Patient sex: M
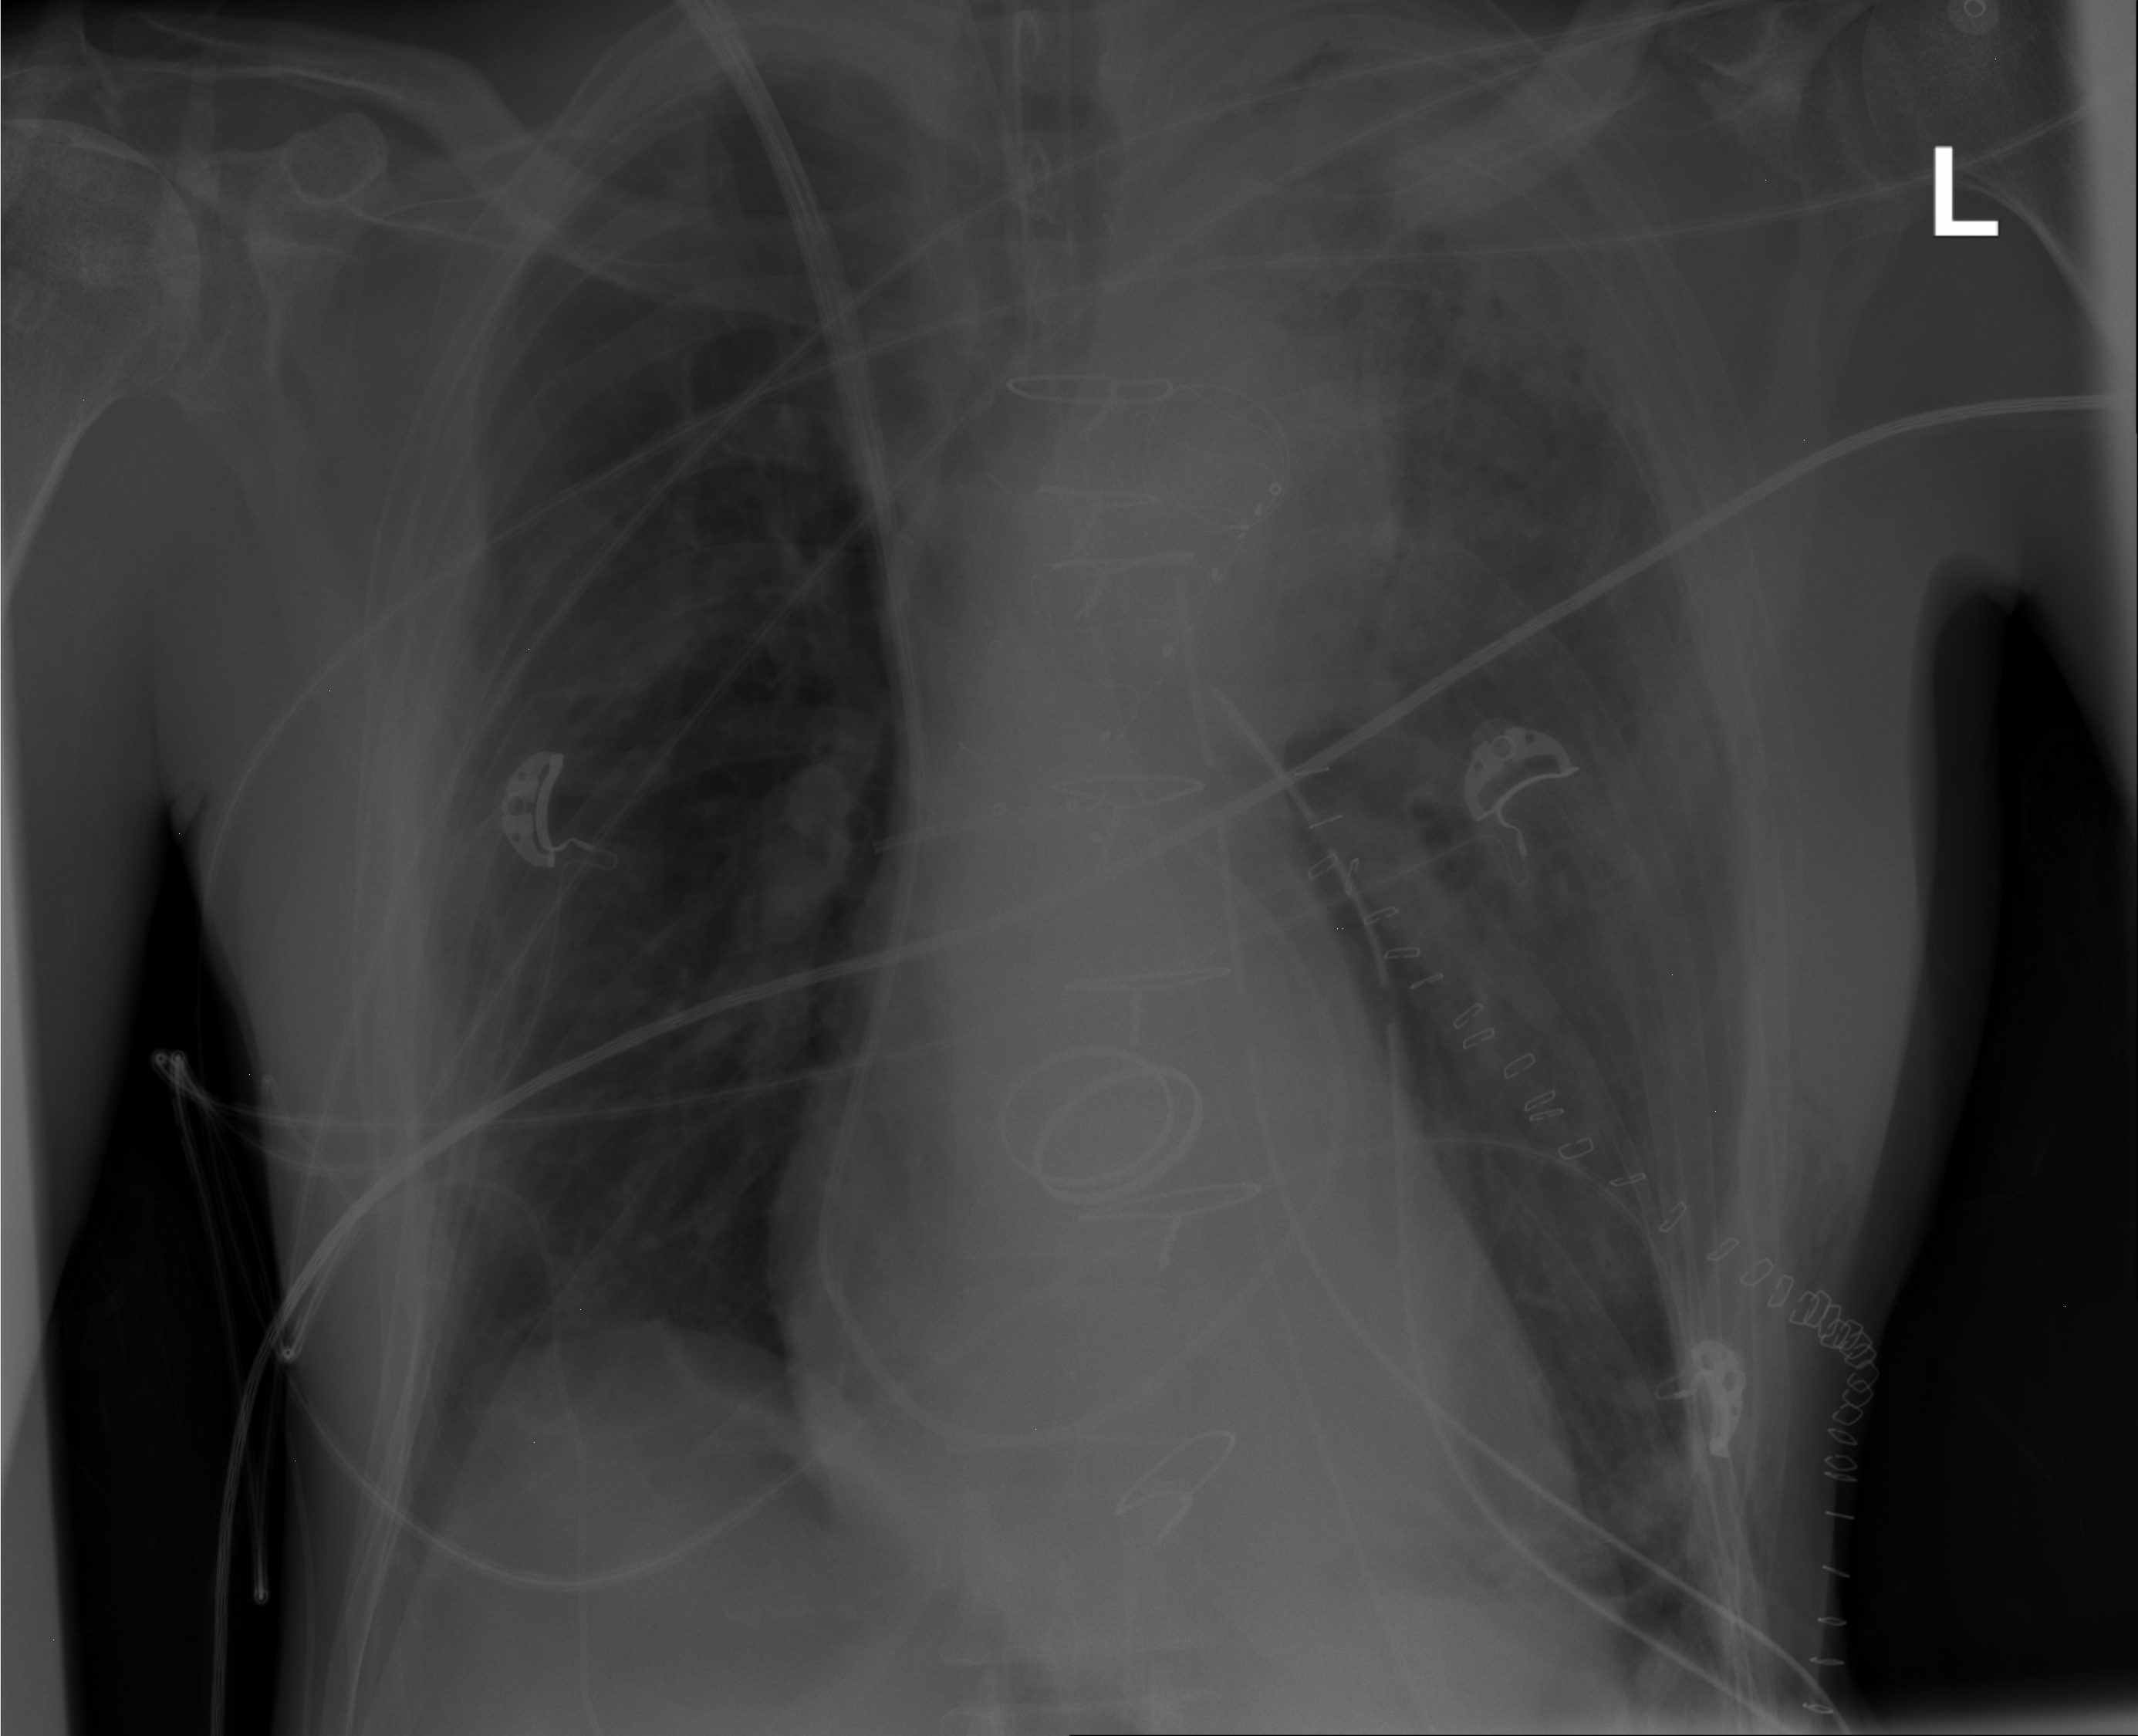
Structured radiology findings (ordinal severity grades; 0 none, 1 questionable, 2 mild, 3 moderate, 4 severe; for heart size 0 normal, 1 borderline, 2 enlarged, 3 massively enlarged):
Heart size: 2
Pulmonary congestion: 1
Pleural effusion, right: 2
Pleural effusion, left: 0
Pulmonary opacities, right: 2
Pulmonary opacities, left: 2
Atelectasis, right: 3
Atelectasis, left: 3